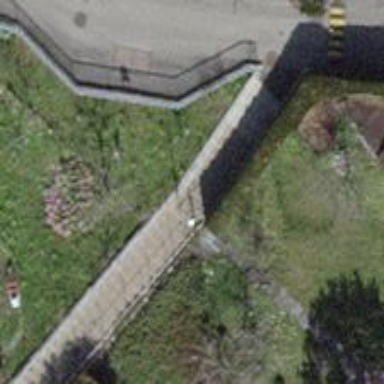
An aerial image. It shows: Set of steps on the road.